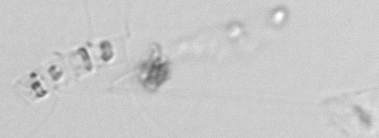
Label: Chaetoceros_socialis